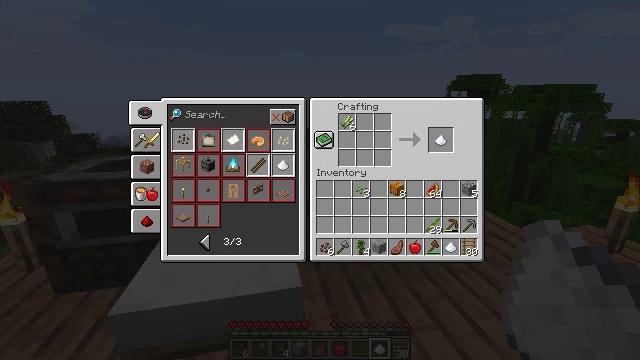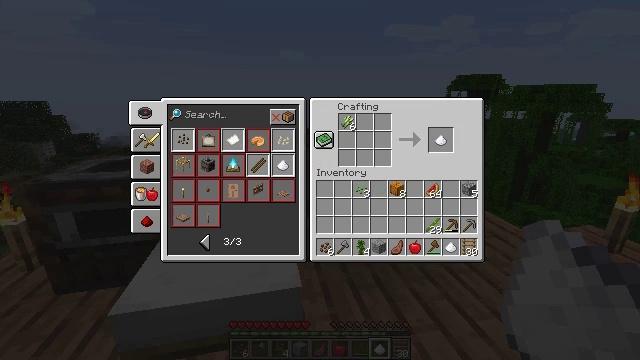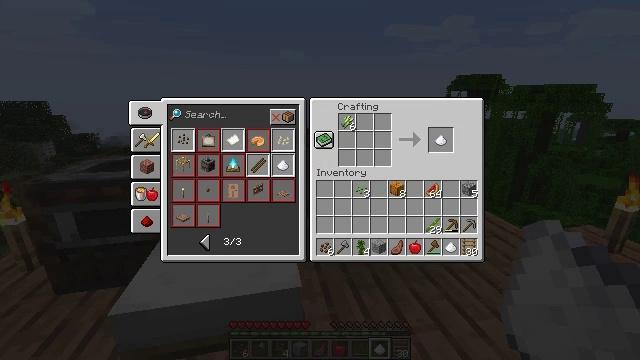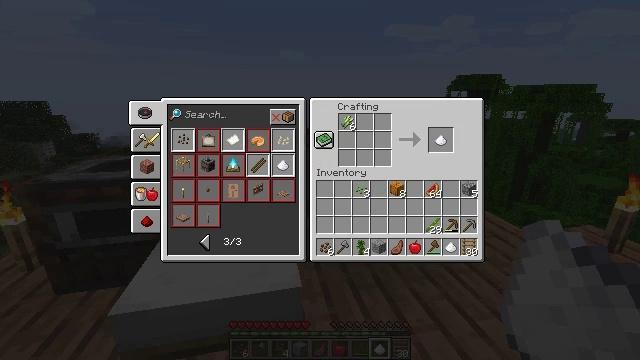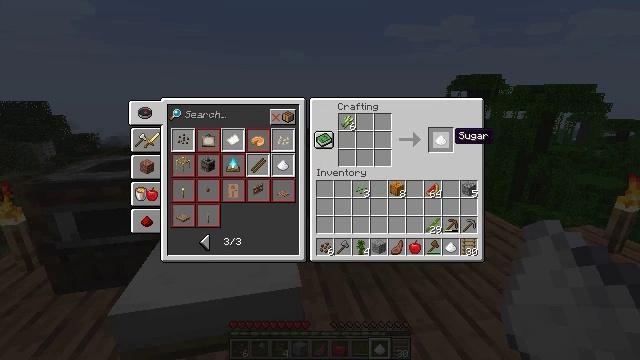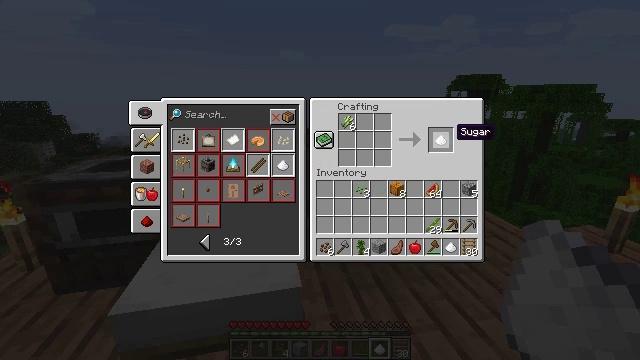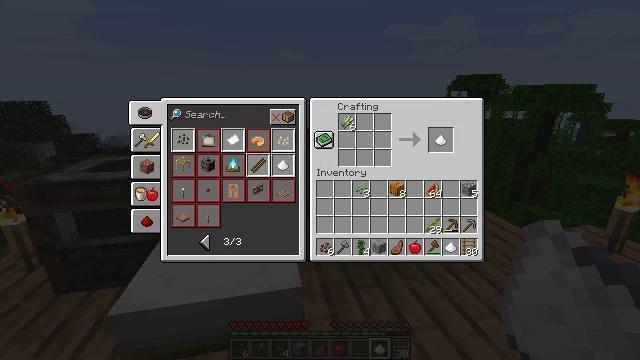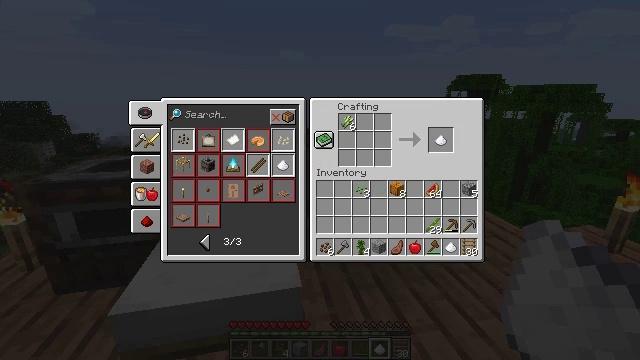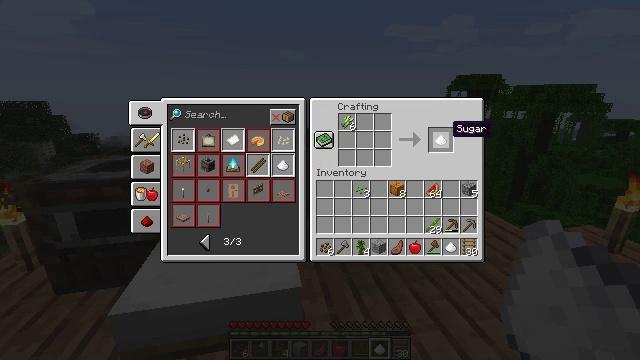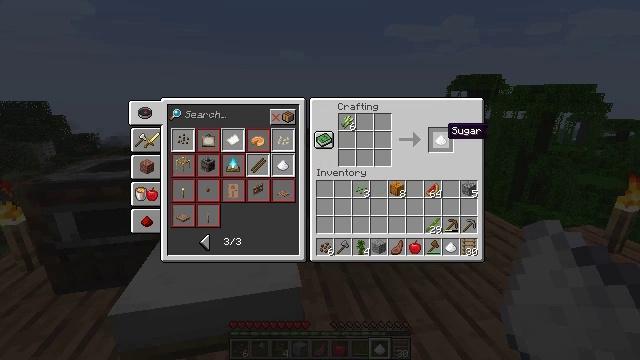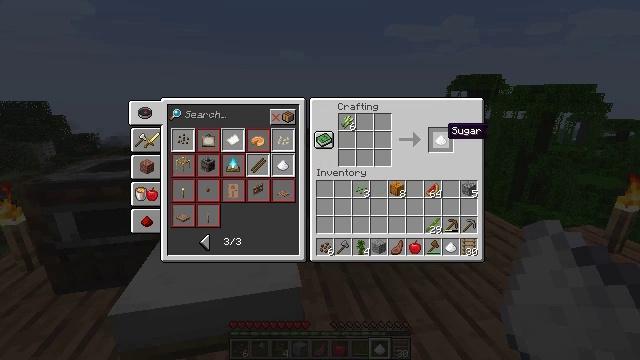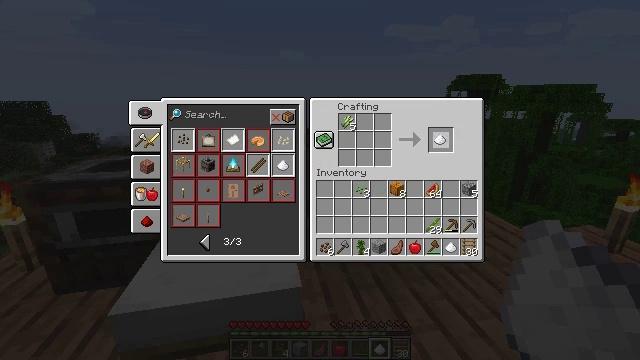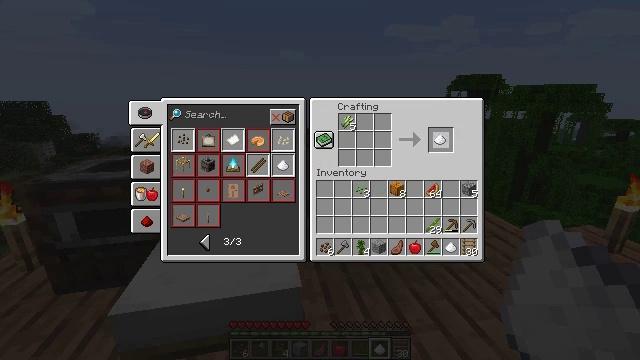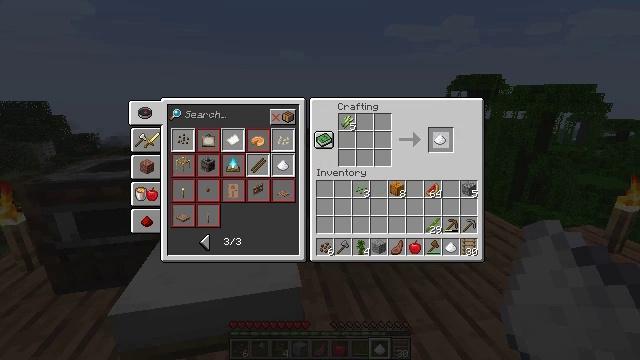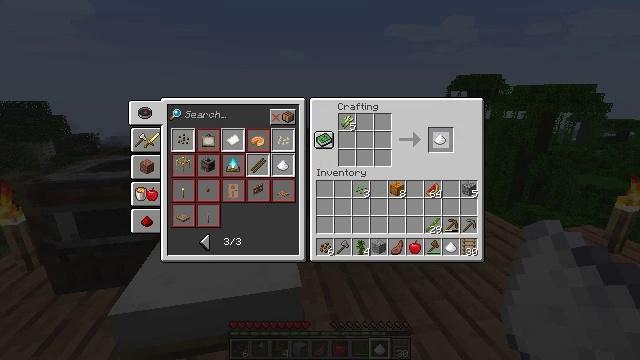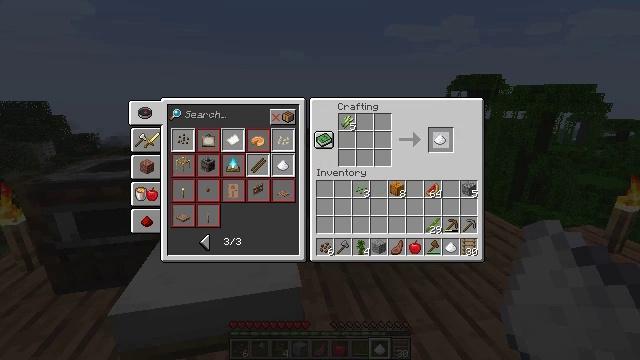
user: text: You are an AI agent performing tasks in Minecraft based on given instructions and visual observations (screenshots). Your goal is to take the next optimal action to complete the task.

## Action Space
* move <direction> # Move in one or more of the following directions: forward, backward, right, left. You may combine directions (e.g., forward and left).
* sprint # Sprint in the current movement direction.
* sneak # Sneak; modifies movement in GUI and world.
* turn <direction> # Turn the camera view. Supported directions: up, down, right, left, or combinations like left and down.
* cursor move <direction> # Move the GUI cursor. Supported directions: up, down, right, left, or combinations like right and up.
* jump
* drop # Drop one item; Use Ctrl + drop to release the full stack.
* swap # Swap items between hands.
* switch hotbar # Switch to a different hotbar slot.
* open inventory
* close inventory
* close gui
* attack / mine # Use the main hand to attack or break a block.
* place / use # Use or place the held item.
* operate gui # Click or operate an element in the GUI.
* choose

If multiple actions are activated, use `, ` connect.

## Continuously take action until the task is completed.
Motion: motion action
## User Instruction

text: Create sugar from sugarcane.
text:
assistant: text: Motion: sneak, cursor move right
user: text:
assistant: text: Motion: sneak, cursor move right and up
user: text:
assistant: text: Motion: sneak, cursor move right and up
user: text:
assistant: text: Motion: sneak, cursor move up
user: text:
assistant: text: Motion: sneak
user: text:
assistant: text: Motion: sneak
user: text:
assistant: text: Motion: no_op
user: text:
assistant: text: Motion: no_op
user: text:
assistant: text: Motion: no_op
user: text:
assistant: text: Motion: no_op
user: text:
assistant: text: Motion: operate gui
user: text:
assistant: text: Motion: operate gui
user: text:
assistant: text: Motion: operate gui
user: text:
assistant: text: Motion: no_op
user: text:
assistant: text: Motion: no_op
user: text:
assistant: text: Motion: no_op